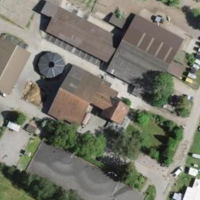
EUNIS habitat code: 53
Species observed at this site:
Circus aeruginosus
Corvus corone
Cyanistes caeruleus
Parus major
Sturnus vulgaris
Milvus milvus
Pica pica
Phoenicurus ochruros
Passer domesticus
Columba livia
Falco tinnunculus
Picus viridis
Turdus merula